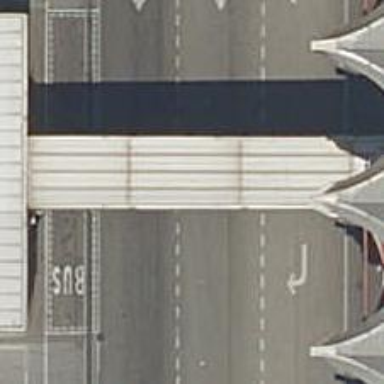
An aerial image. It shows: Airport gate.